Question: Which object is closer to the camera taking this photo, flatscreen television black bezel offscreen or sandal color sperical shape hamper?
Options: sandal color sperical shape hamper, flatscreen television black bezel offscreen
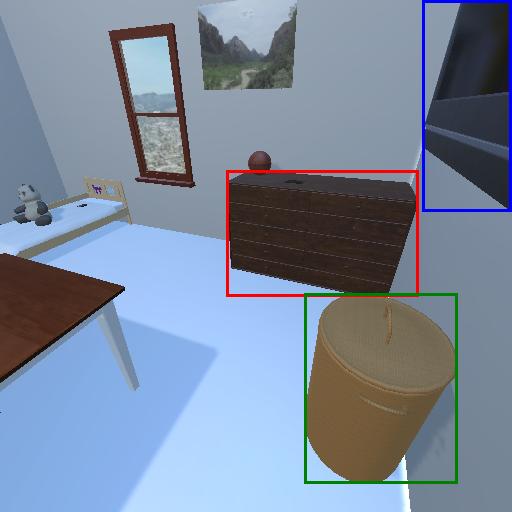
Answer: sandal color sperical shape hamper